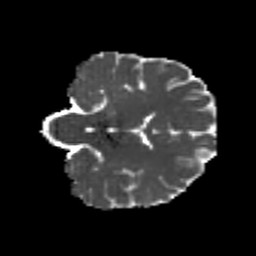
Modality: MD
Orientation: coronal
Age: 22
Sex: male
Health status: healthy
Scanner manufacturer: philips
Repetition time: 7.391 s
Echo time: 0.08599 s